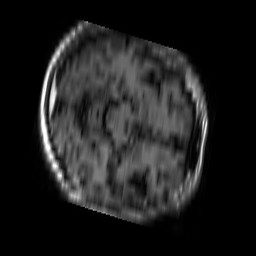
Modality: T1w
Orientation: axial
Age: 65
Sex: male
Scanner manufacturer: philips
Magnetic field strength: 3 T
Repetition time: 2 s
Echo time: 0.02 s